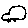
Label: car